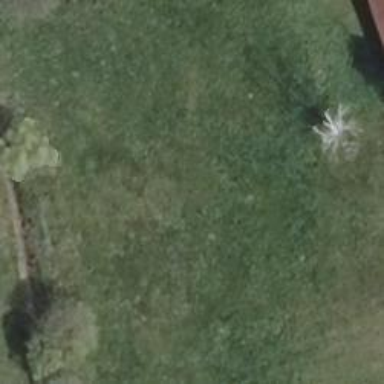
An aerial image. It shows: Beautiful meadow.